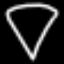
Label: diamond